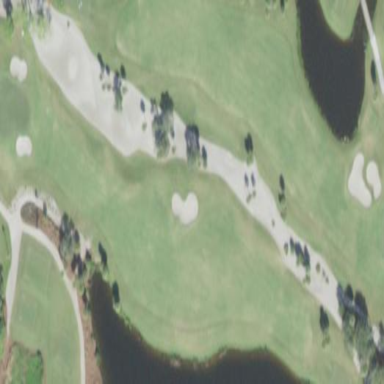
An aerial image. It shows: Golf bunker filled with natural sand.